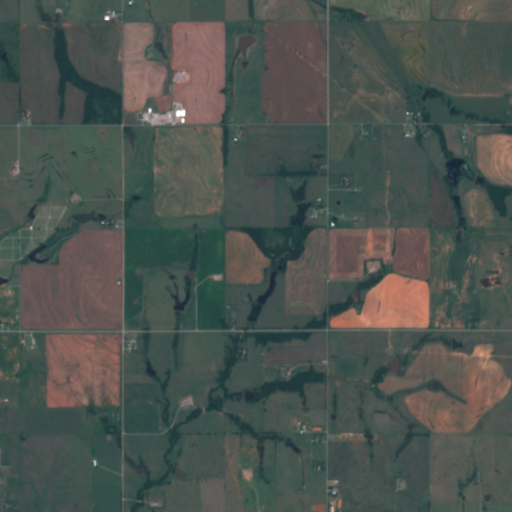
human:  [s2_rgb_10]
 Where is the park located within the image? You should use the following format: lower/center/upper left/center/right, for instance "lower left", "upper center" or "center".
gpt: The park is located in the center left of the image.
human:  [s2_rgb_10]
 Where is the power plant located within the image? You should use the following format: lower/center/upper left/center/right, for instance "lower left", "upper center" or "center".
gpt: There is no power plant in the image.